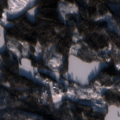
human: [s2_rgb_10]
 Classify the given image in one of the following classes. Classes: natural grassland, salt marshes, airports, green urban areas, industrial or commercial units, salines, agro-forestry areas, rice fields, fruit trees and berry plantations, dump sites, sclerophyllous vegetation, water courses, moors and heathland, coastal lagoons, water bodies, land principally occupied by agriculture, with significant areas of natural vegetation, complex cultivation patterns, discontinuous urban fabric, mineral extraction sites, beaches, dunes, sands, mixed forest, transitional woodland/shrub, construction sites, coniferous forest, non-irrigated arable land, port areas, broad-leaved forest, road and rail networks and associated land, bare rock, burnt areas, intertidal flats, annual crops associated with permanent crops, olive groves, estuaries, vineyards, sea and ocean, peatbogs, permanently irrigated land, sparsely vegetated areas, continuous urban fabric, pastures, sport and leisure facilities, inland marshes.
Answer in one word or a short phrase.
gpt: coniferous forest, mixed forest, transitional woodland/shrub, water bodies